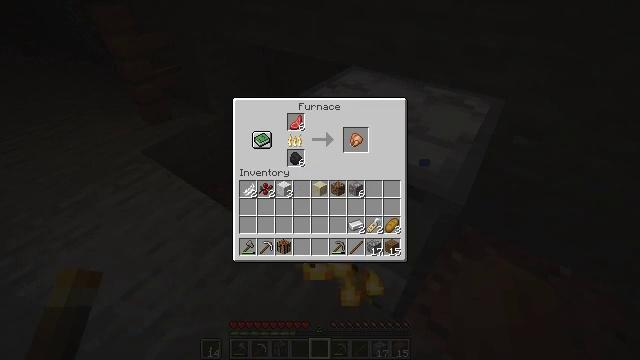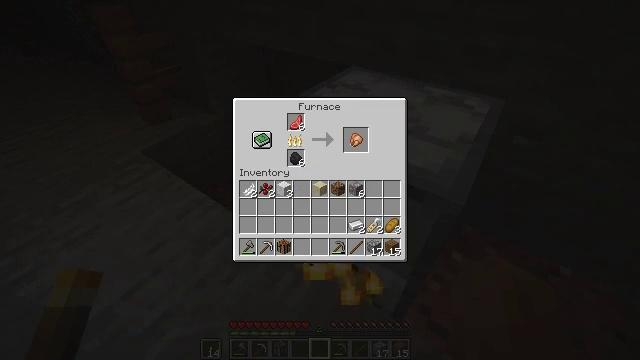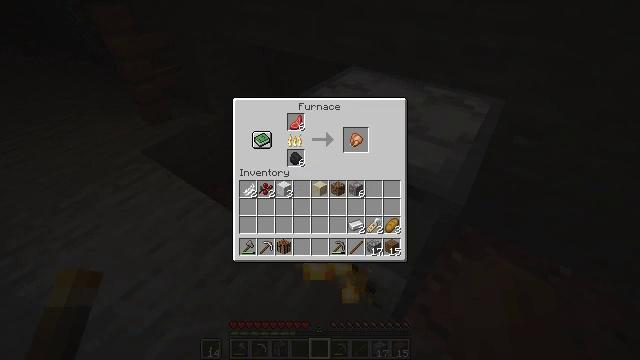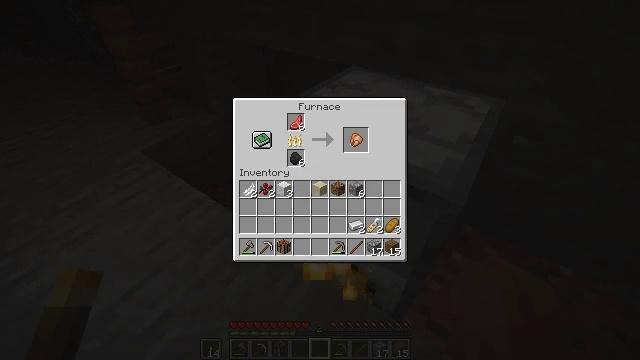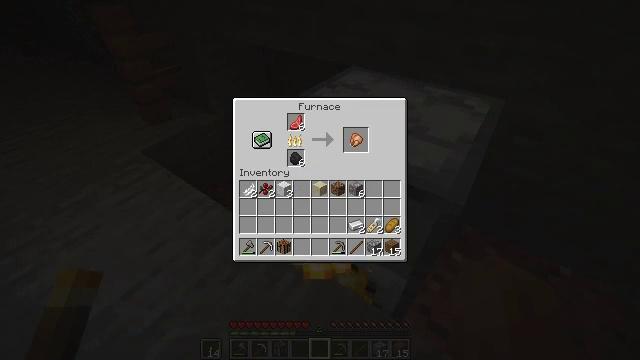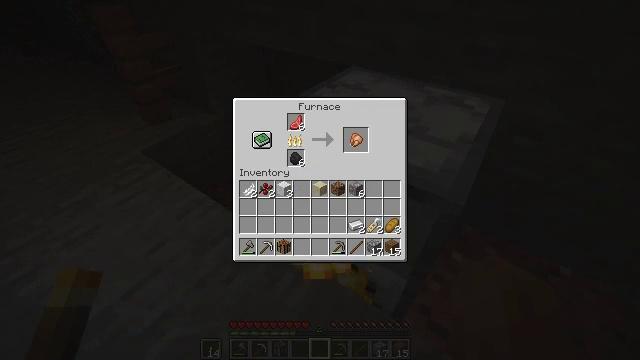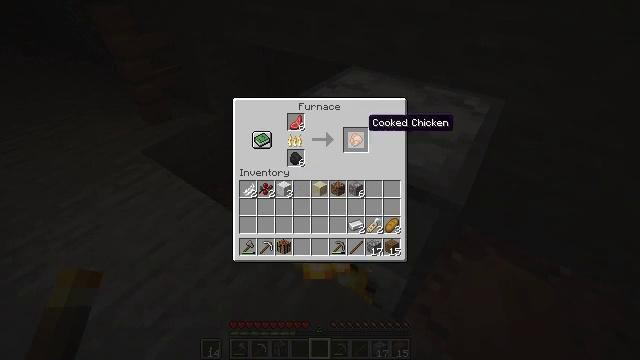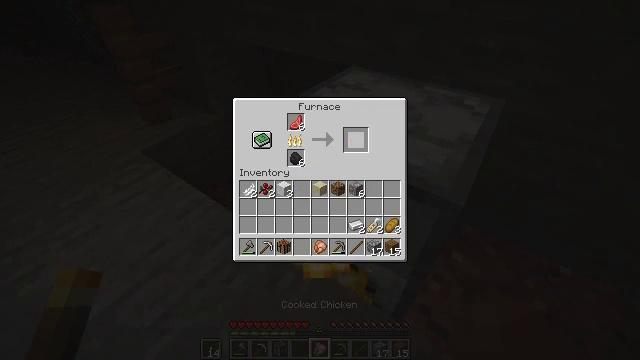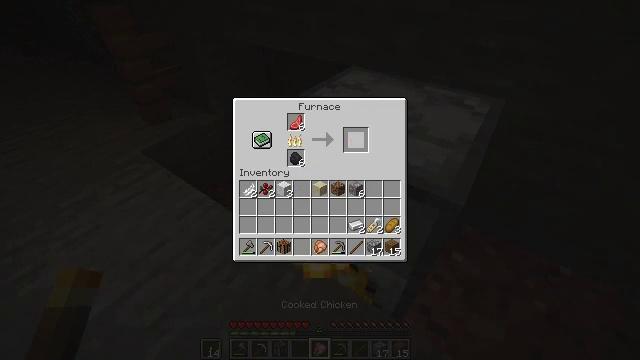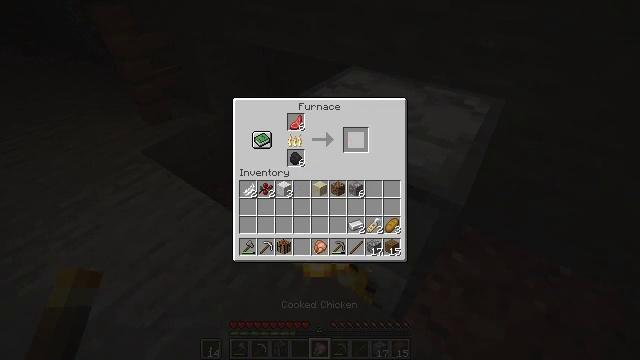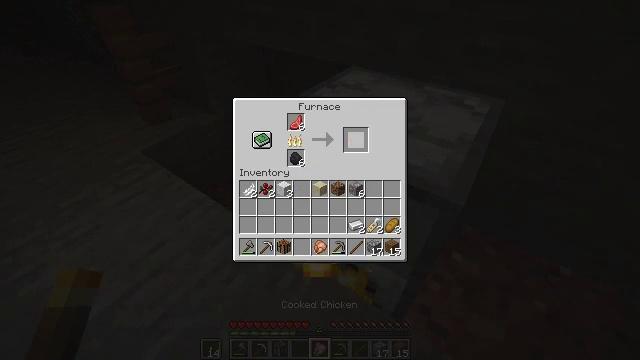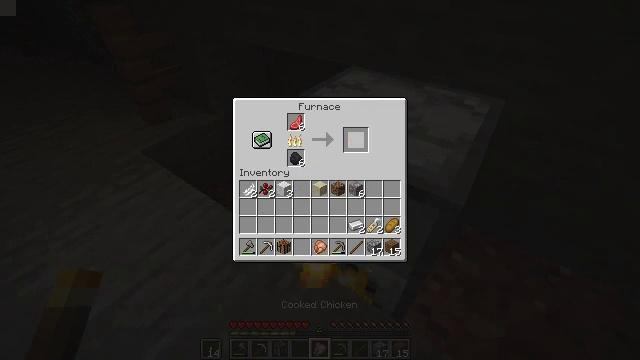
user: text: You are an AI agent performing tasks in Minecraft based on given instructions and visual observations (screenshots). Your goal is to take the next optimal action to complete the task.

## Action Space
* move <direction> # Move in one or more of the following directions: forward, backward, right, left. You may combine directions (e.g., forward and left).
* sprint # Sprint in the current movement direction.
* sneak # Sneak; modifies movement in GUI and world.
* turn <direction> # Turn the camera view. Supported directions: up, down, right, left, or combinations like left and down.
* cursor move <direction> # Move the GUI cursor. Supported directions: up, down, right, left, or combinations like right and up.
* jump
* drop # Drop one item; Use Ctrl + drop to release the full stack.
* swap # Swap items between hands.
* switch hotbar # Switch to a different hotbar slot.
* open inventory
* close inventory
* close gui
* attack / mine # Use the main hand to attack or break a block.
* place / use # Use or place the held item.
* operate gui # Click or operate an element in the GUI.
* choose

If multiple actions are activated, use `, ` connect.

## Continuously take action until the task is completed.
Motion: motion action
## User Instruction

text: Open the furnace to cook raw chicken into cooked chicken.
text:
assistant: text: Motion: sneak
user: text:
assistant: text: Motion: sneak
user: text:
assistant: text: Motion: sneak, cursor move left
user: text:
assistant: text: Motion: sneak, cursor move left
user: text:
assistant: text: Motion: sneak
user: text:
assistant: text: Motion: sneak
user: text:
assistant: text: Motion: sneak, operate gui
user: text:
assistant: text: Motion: sneak, operate gui
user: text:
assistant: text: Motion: sneak
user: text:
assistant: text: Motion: sneak
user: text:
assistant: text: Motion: sneak
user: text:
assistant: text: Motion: sneak